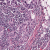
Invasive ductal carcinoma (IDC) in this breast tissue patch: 1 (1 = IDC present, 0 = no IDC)